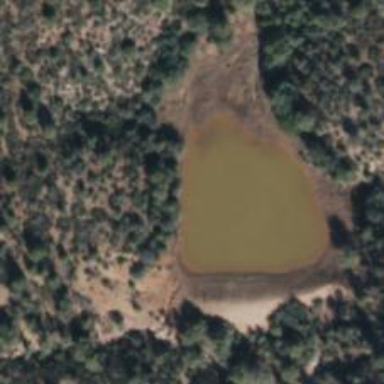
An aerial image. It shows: Reservoir.